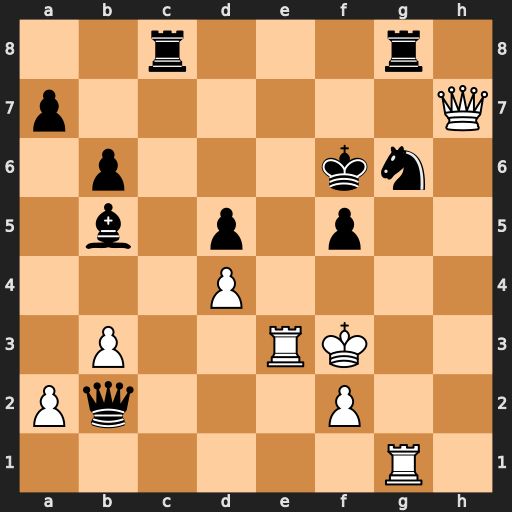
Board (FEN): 2r3r1/p6Q/1p3kn1/1b1p1p2/3P4/1P2RK2/Pq3P2/6R1
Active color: w
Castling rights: -
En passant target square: -
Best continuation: Rxg6+ Rxg6 Qe7#